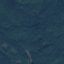
Land use / land cover: Forest